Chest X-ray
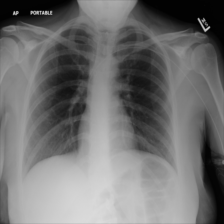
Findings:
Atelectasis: negative
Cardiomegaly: negative
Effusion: negative
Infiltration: negative
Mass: negative
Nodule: negative
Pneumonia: negative
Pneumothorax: negative
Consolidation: negative
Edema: negative
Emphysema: negative
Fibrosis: negative
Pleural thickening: negative
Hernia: negative